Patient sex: M
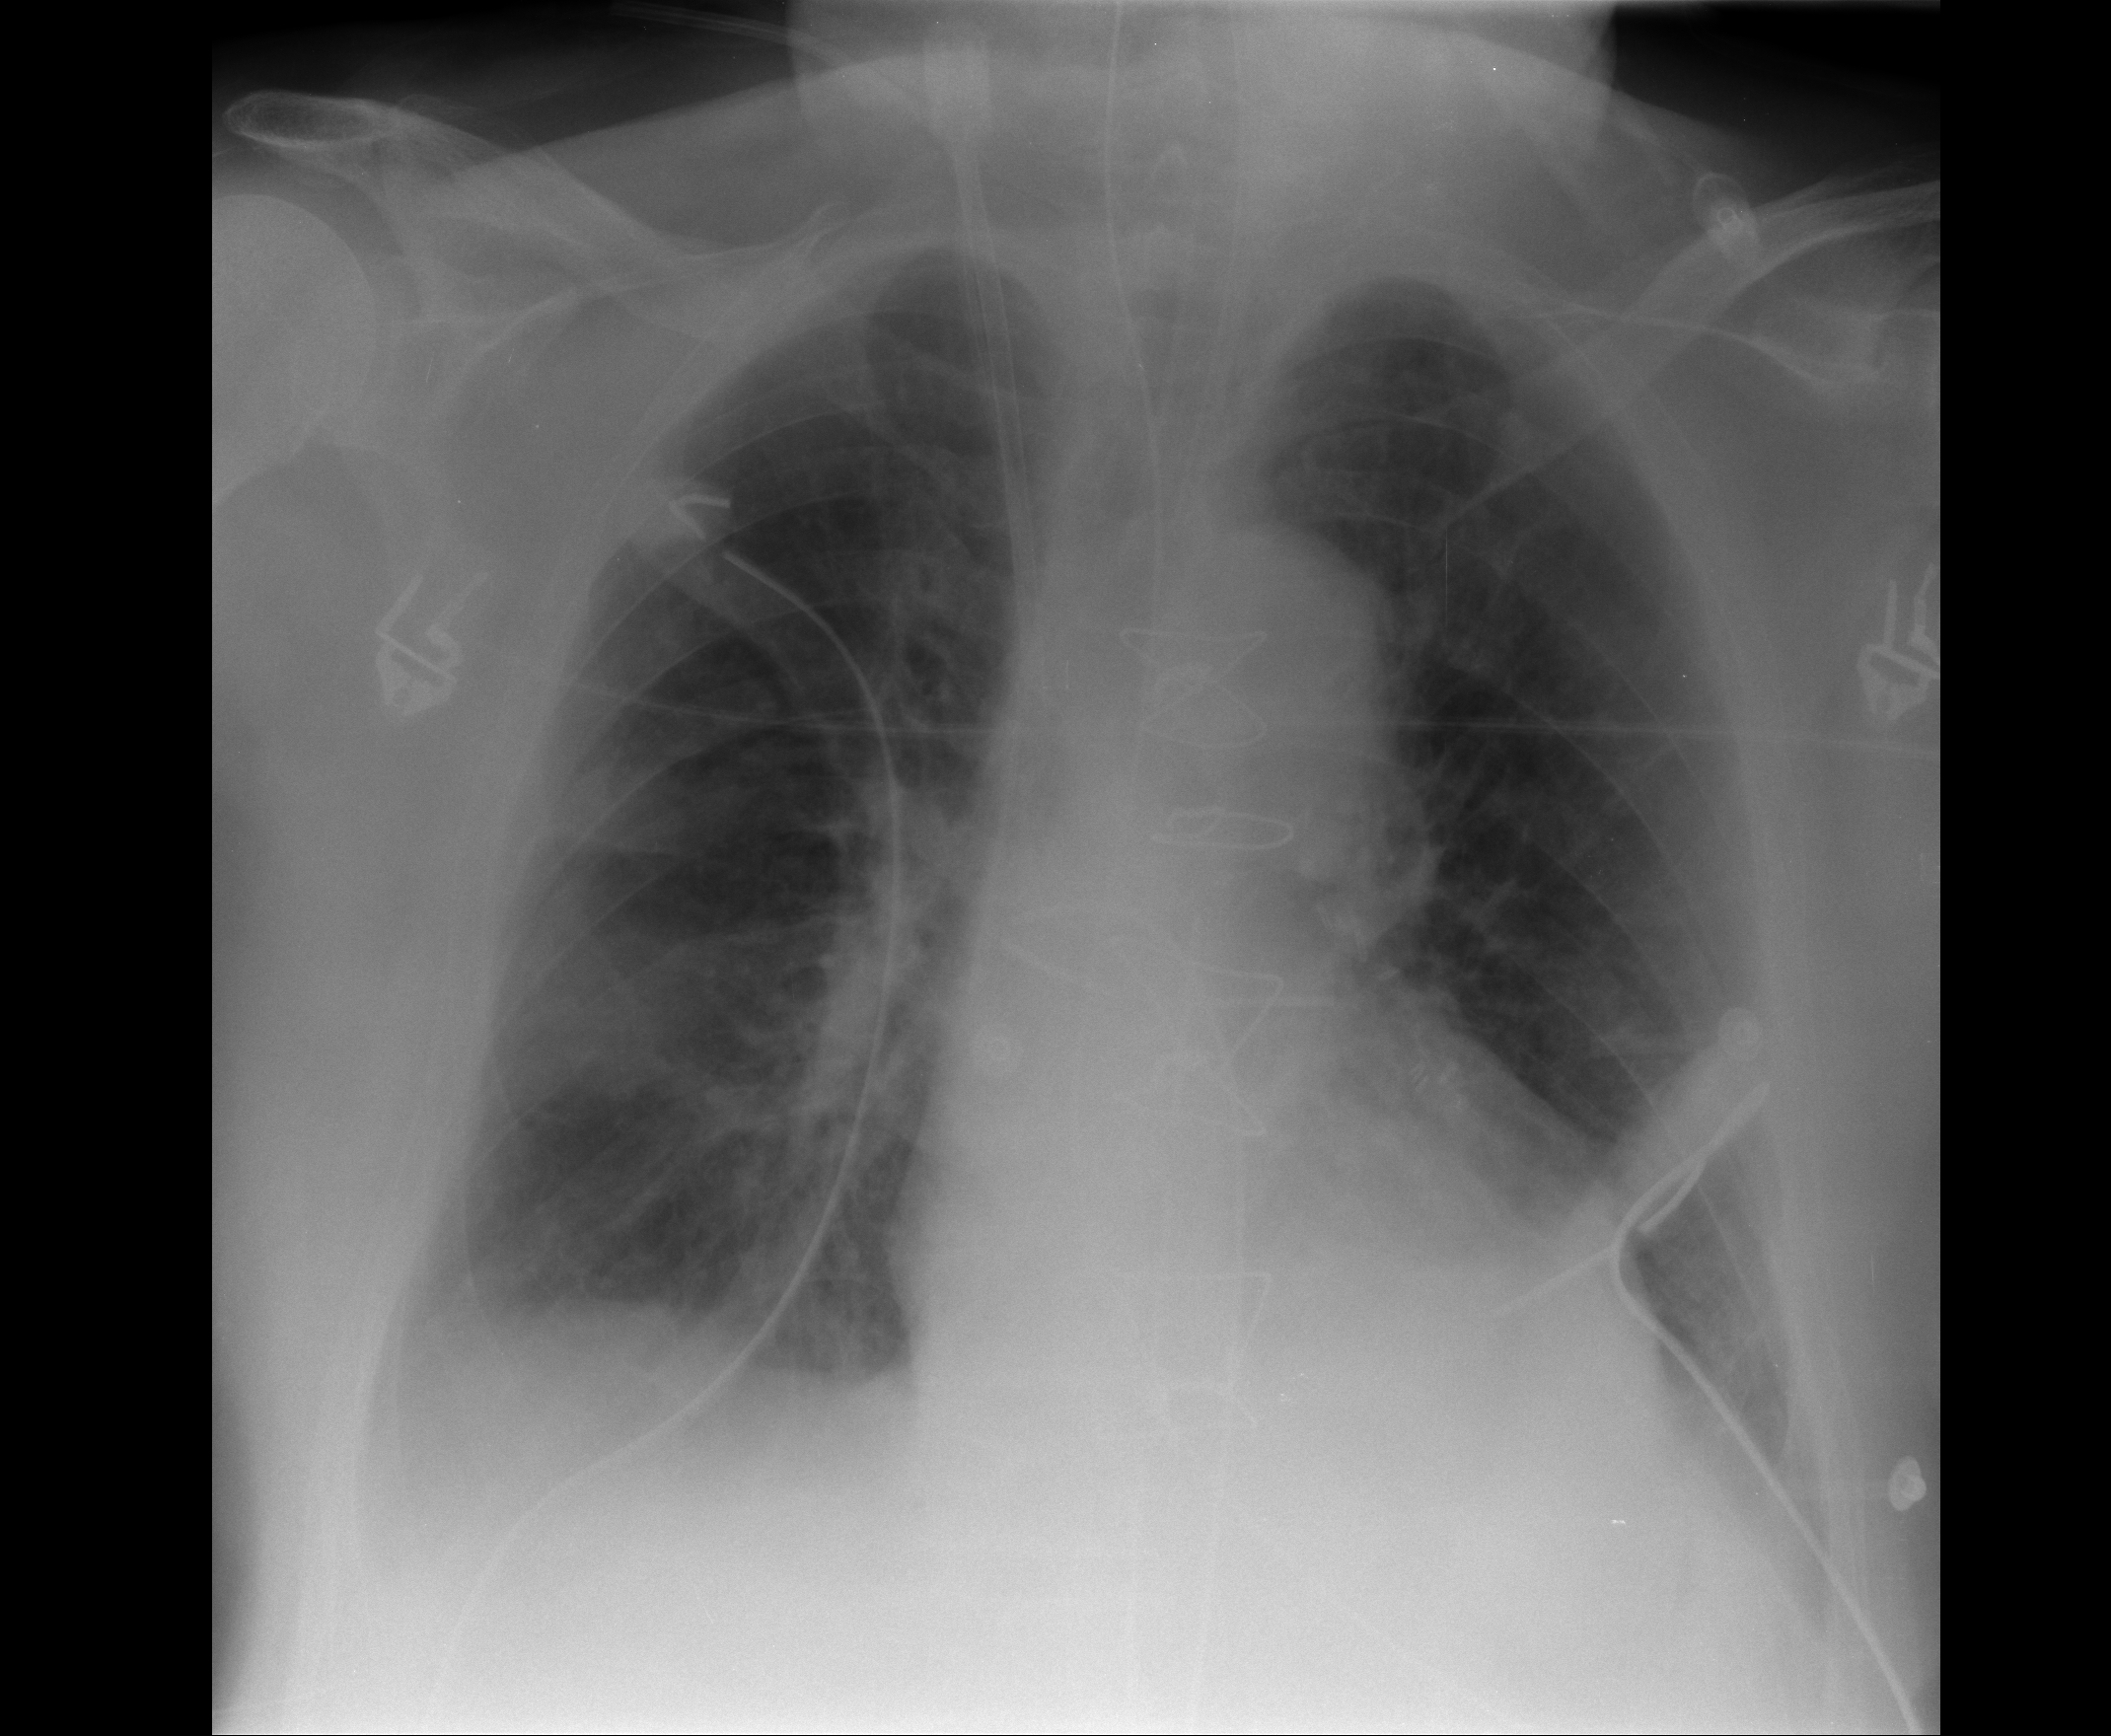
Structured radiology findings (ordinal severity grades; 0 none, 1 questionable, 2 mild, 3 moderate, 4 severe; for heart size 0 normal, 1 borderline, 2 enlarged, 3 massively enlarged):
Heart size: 0
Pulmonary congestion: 2
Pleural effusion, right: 2
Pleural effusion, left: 2
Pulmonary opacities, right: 0
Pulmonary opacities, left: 0
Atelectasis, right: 0
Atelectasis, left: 0